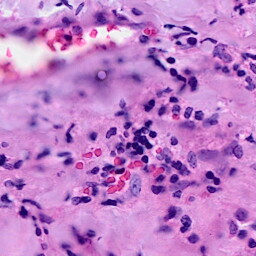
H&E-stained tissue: Breast